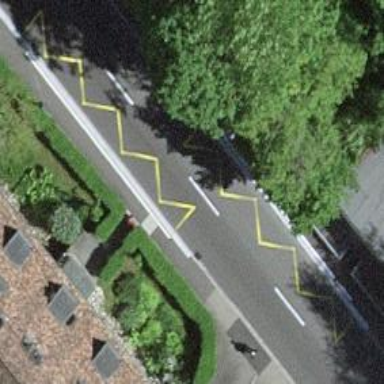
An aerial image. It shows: Bus stop with stop position for public transport.